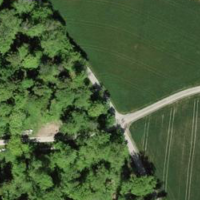
EUNIS habitat code: 44
Species observed at this site:
Fringilla montifringilla